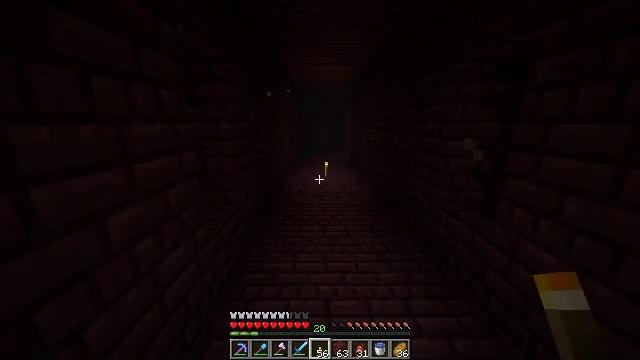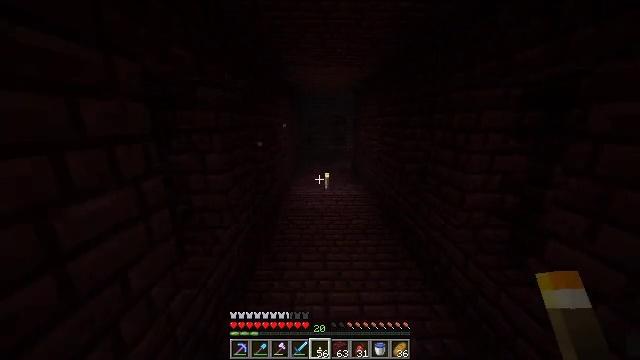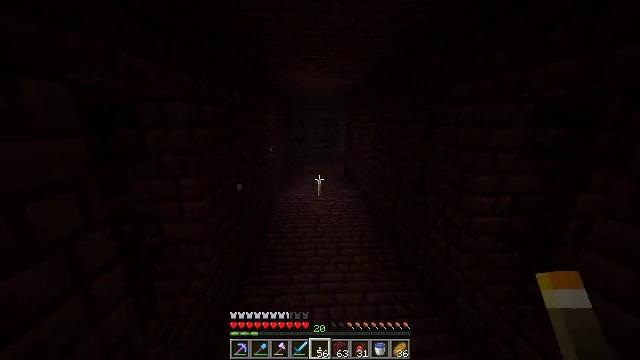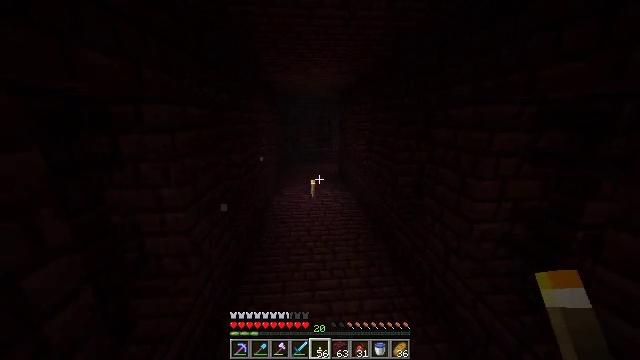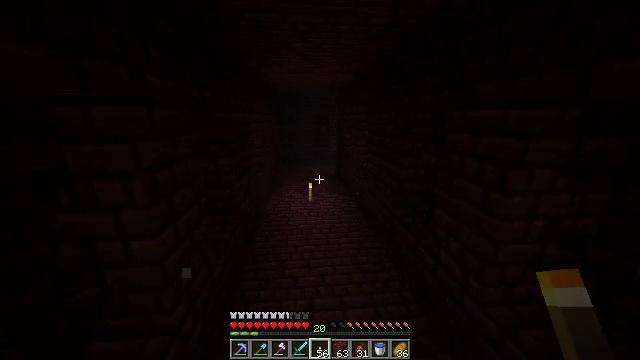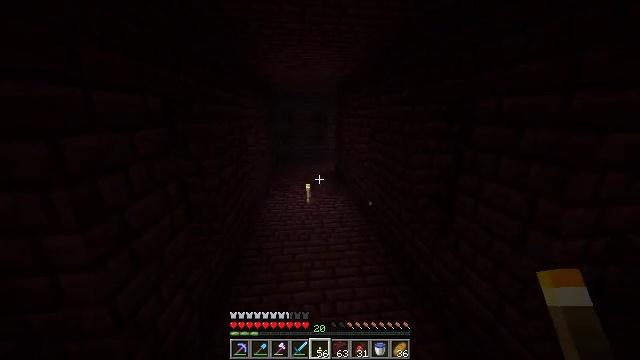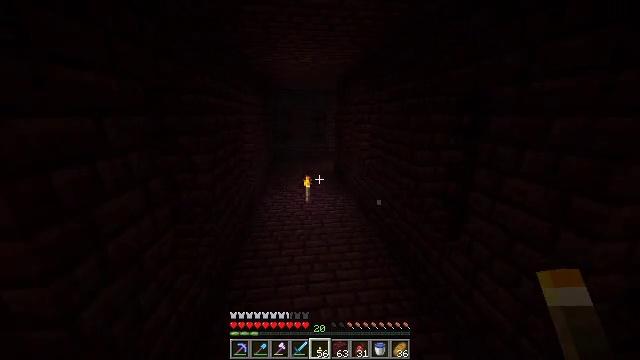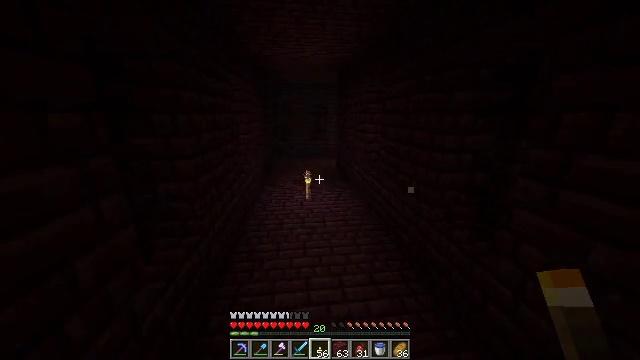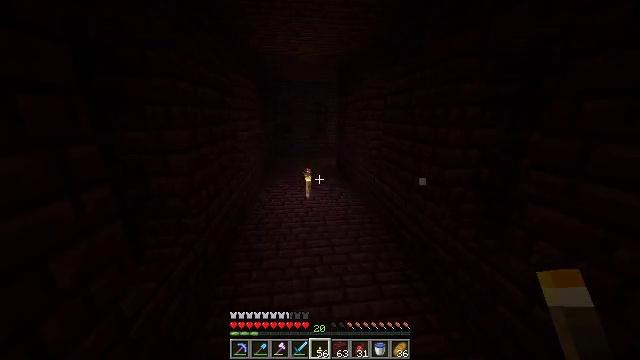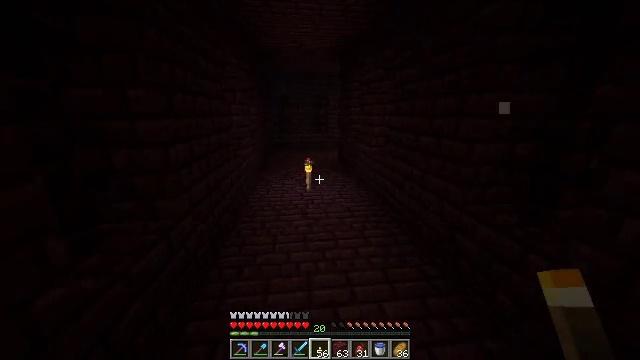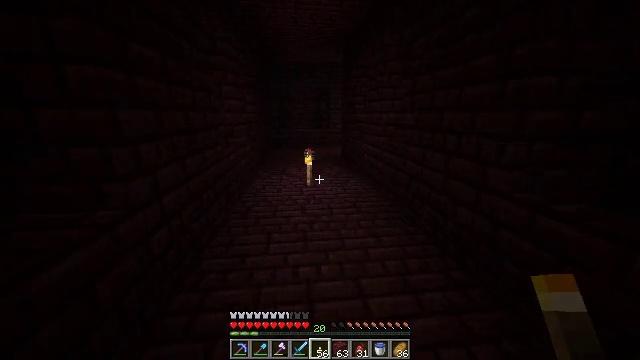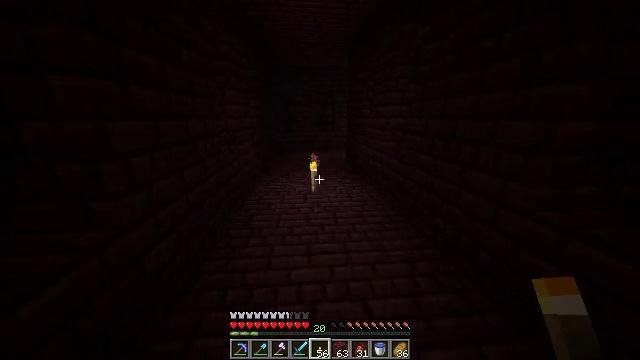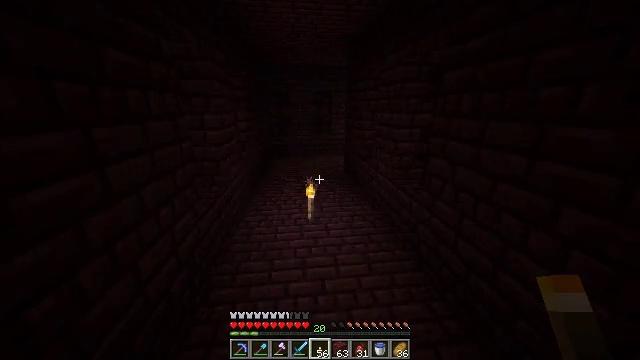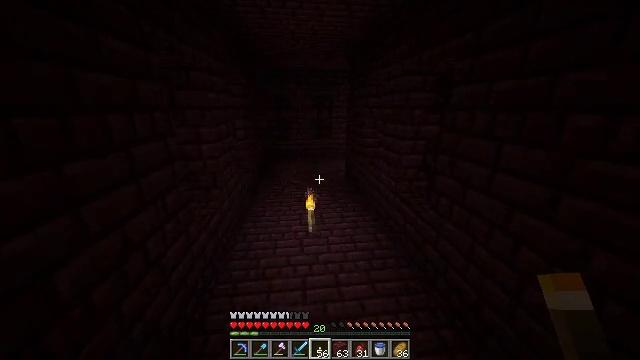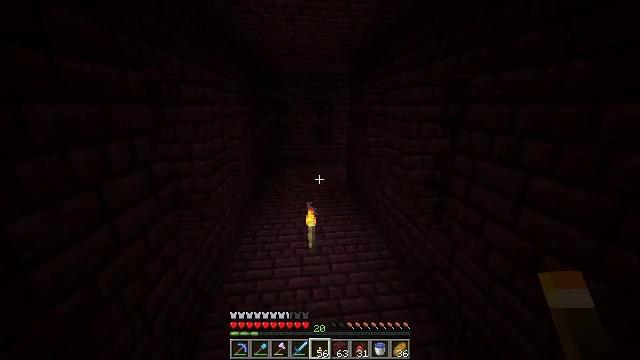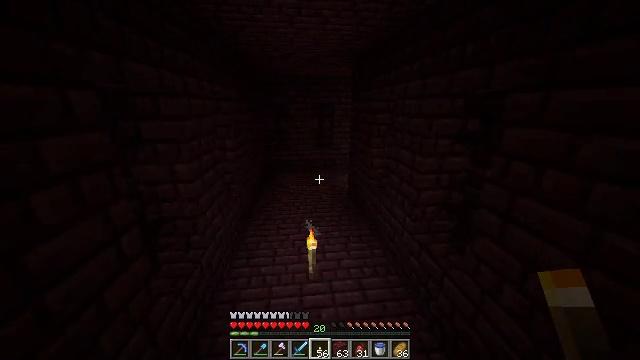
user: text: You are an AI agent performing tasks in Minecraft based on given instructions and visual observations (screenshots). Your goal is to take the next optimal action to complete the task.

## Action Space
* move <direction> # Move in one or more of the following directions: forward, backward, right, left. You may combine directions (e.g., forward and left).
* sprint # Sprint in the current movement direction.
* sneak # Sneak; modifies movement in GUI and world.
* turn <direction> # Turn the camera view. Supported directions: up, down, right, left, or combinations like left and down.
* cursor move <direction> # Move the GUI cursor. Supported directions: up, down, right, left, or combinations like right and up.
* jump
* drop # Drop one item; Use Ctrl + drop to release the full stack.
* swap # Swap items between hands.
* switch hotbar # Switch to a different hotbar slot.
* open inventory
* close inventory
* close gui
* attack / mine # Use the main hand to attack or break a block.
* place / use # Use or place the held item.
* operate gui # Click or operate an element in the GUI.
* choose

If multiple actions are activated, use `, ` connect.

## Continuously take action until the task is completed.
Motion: motion action
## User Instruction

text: Attack the nether bricks to collect them.
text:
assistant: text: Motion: move forward, sprint, jump
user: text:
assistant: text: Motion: move forward, sprint, turn right, jump
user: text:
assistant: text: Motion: move forward, sprint, turn right, jump
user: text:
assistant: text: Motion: move forward, sprint, jump
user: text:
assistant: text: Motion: move forward, sprint, jump
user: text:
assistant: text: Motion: move forward, sprint, jump
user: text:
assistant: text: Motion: move forward, sprint, jump
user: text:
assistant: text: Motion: move forward, sprint, jump
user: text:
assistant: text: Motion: move forward, sprint, jump
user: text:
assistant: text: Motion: move forward, sprint, jump
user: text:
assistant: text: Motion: move forward, sprint, turn left, jump
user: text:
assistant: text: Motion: move forward, sprint, turn right and down, jump
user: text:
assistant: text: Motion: move forward, sprint, jump
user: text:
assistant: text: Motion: move forward, sprint, jump
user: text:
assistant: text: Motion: move forward, sprint, jump
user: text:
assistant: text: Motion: move forward, sprint, jump
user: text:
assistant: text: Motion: move forward, sprint, jump
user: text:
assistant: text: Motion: move forward, sprint, jump
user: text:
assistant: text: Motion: move forward, sprint, jump
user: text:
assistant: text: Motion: move forward, sprint, jump
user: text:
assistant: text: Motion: move forward, sprint, jump
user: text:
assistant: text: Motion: move forward, sprint, jump
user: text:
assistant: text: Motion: move forward, sprint, jump
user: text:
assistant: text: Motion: move forward, sprint, jump
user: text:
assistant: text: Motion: move forward, sprint, jump
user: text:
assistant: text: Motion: move forward, sprint, jump
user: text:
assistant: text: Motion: move forward, sprint, jump
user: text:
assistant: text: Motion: move forward, sprint, jump
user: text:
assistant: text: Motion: move forward, sprint, turn right, jump
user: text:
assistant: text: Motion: move forward, sprint, turn right, jump